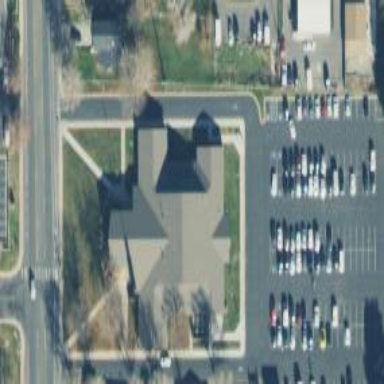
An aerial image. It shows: Building serving as place of worship.